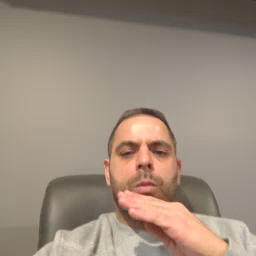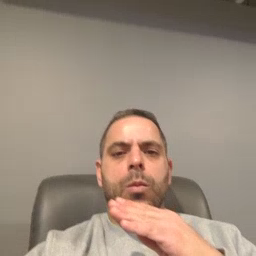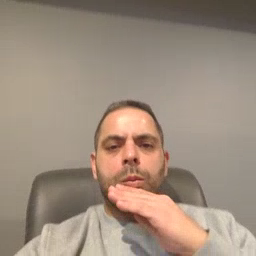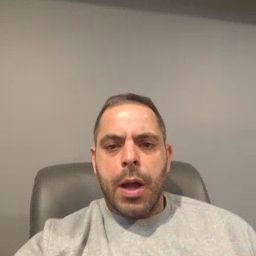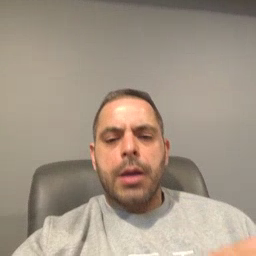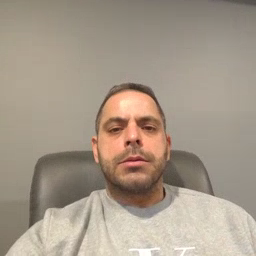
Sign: quiet